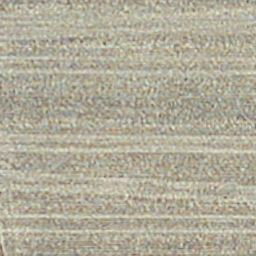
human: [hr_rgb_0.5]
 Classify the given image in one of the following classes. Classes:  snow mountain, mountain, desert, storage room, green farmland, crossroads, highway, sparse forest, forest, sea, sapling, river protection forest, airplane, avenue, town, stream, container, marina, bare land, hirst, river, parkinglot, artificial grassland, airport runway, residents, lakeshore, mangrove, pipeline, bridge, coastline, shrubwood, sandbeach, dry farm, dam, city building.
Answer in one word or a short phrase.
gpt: dry farm